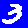
Digit: 3